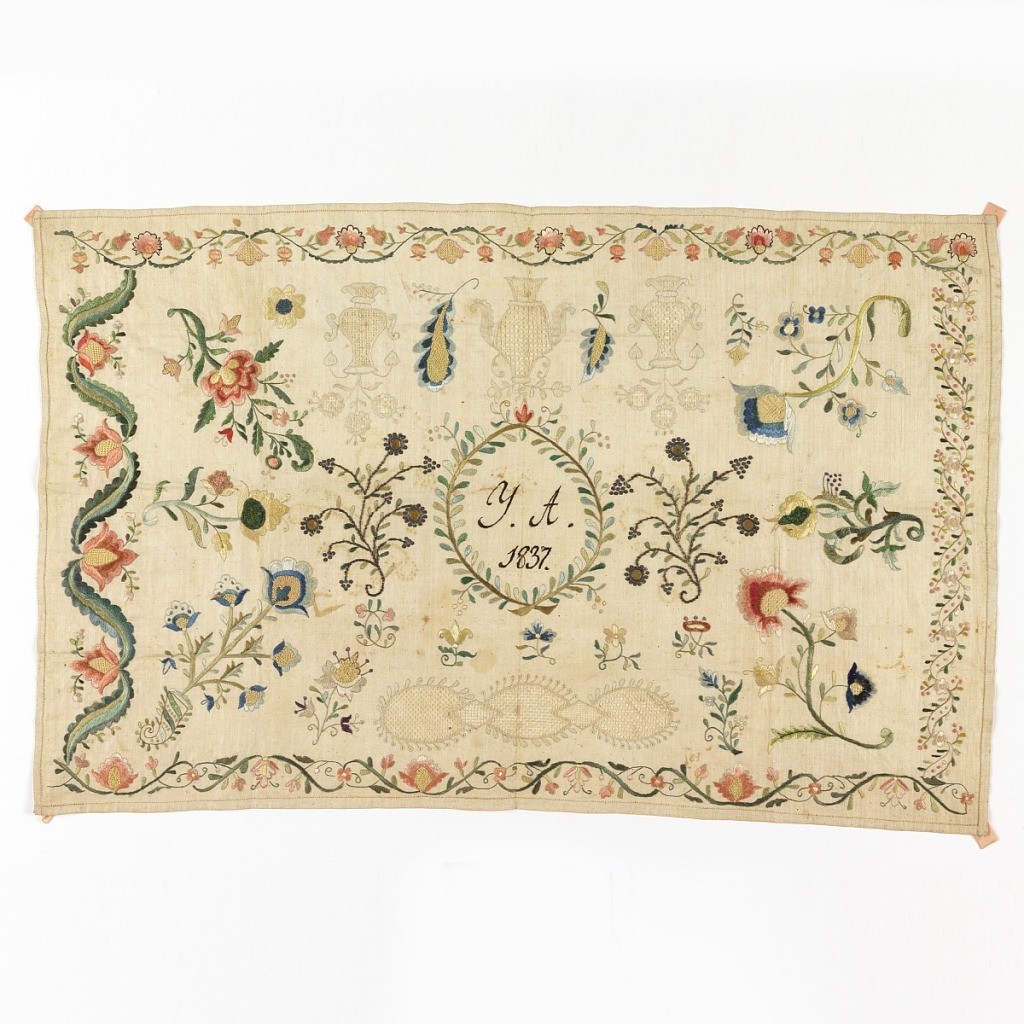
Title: Sampler
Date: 1837
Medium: linen, silk, metal-wrapped silk core, glass beads Technique: embroidered using satin, overcasting, knot, stem and drawnwork stitches on plain weave
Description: Rectangular sampler with a central wreath enclosing text that reads "Y. A. 1837".  Embroidered flowers and drawnwork designs fill the remaining area. Different patterns of floral garlands are worked along the four edges.